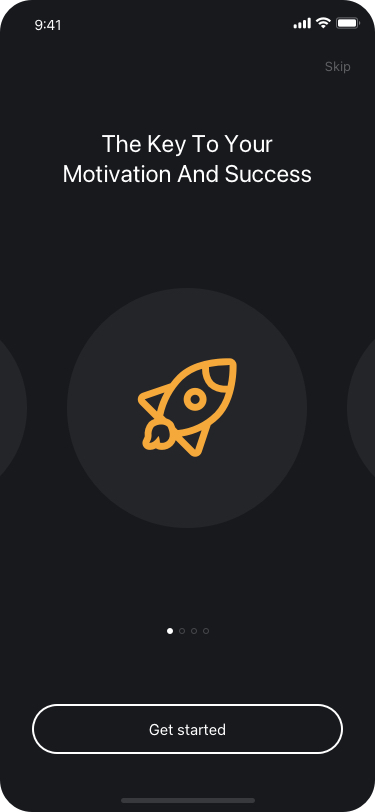
Text in this UI design:
Skip
The Key To Your Motivation And Success
Get started